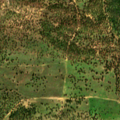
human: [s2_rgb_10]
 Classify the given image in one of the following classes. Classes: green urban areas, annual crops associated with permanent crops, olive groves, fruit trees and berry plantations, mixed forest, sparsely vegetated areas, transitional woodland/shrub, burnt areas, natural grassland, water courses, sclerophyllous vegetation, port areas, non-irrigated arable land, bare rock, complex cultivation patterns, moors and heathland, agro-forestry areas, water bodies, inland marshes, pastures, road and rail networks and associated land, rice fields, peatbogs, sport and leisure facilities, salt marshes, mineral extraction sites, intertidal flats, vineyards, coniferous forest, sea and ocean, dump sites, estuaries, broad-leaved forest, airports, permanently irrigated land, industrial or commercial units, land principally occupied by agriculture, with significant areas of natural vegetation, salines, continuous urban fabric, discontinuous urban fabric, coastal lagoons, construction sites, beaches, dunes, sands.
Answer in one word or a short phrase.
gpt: non-irrigated arable land, pastures, agro-forestry areas